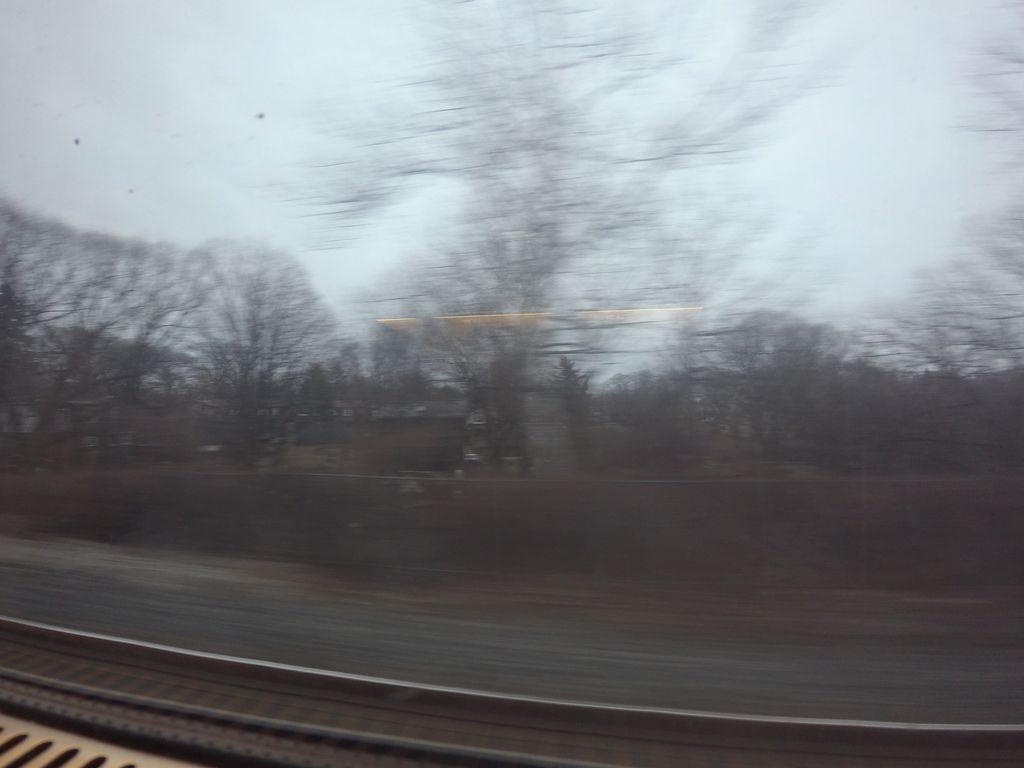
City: toronto